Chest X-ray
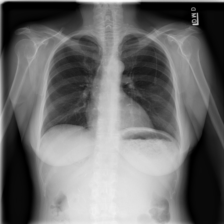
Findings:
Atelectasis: negative
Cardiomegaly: negative
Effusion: negative
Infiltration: negative
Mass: negative
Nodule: negative
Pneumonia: negative
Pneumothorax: negative
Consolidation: negative
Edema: negative
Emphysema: negative
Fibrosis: negative
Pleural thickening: negative
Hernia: negative